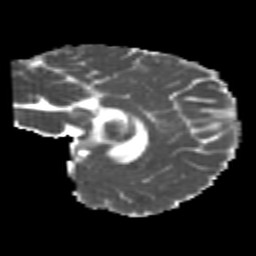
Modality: MD
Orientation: sagittal
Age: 25
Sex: female
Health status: healthy
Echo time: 0.074 s